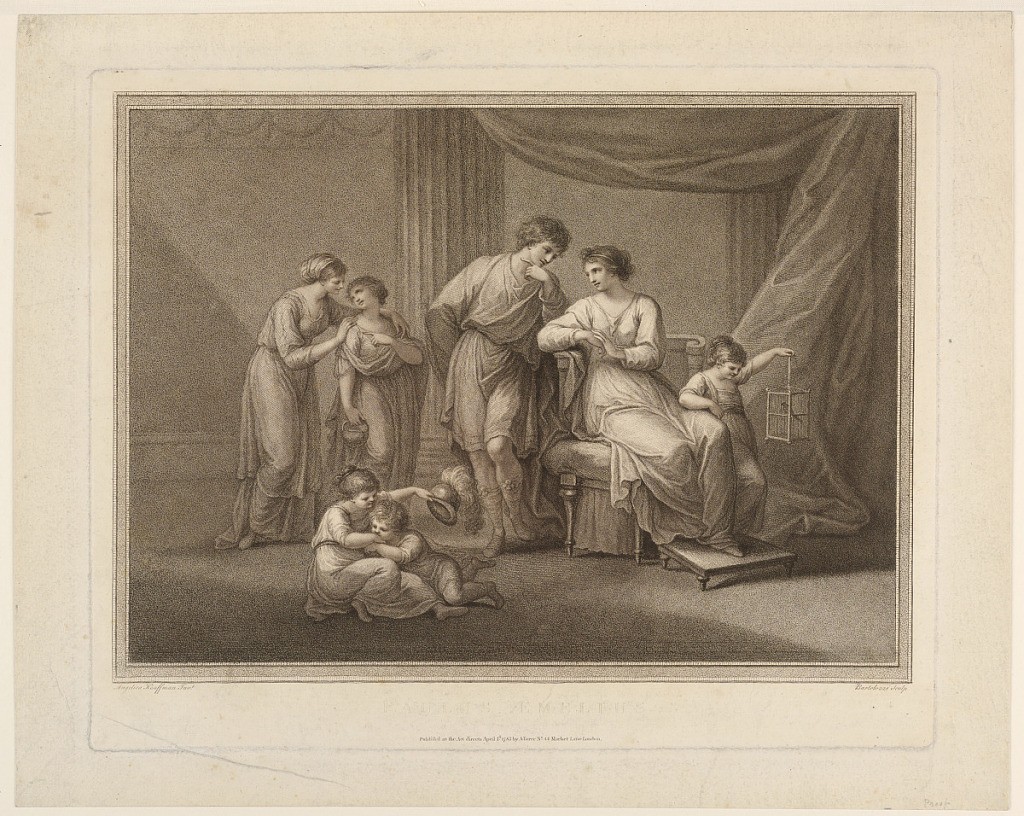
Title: Paulus Aemelius
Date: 1783
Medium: Stipple engraving in brown ink on paper
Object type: Print
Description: Paulus Aemelius instructs his children. A classical interior with three adults and four children. One child holds up a bird café.